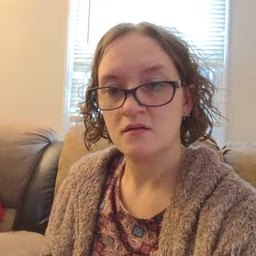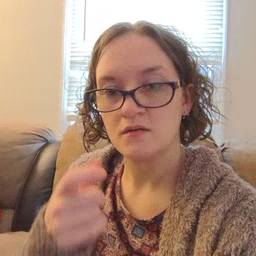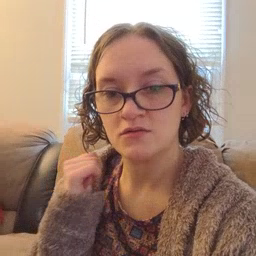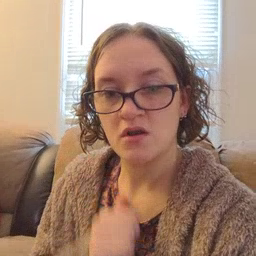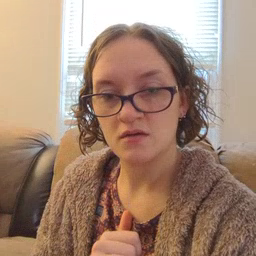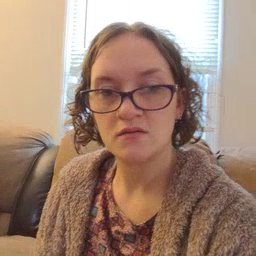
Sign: jacket